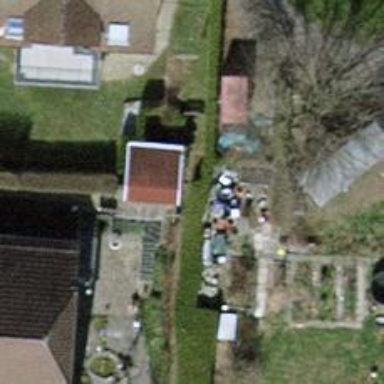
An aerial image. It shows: Hedge acting as barrier.